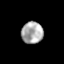
Tissue: skin
Cell type: Epithelial cells
Senescence score: 0.286
Nuclear area (px): 465
Mean DAPI intensity: 169.901